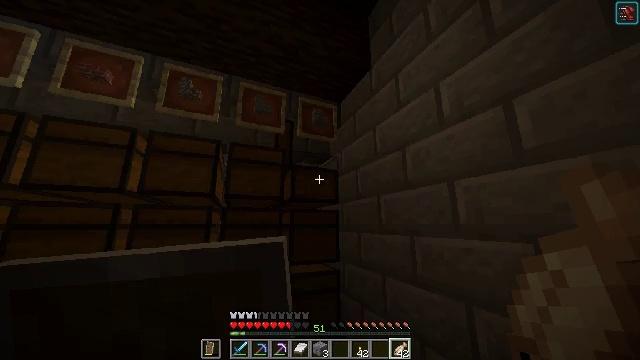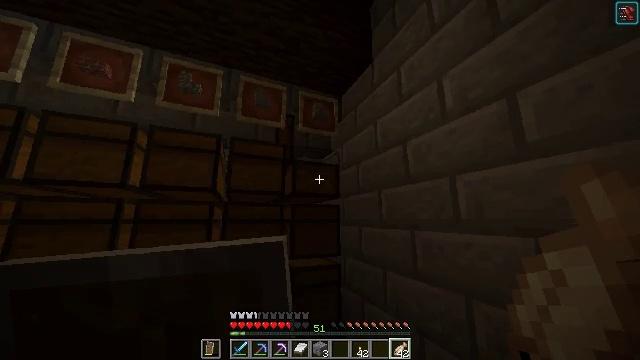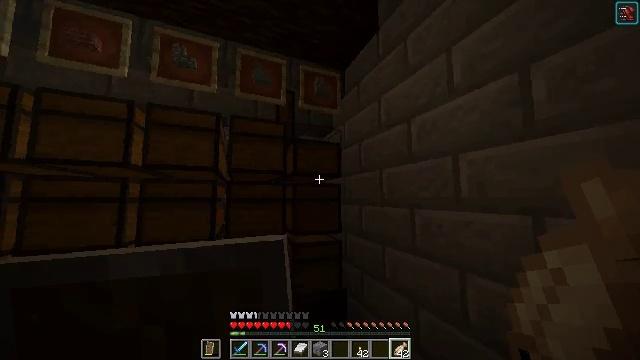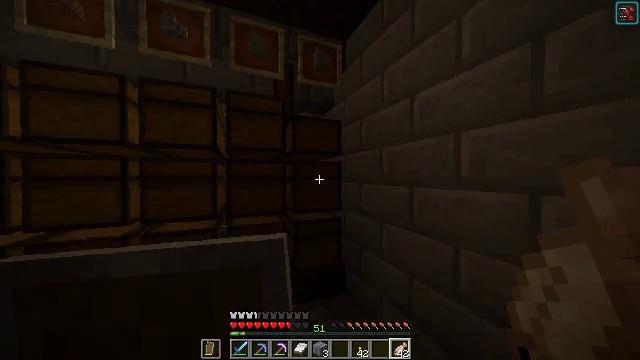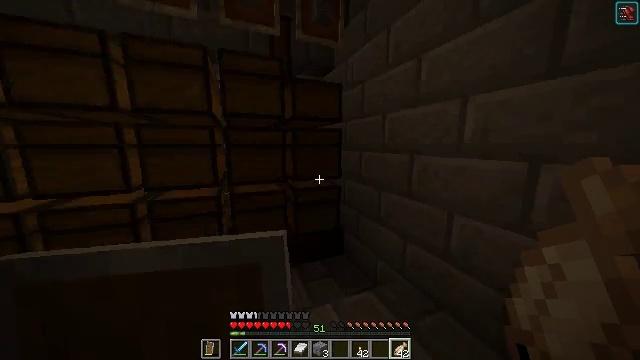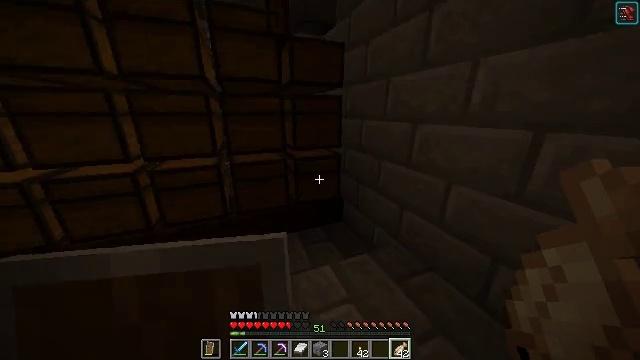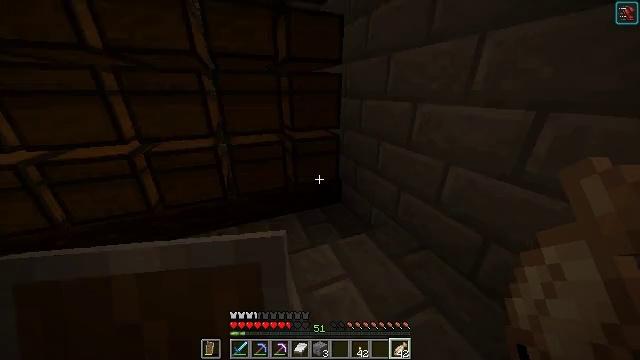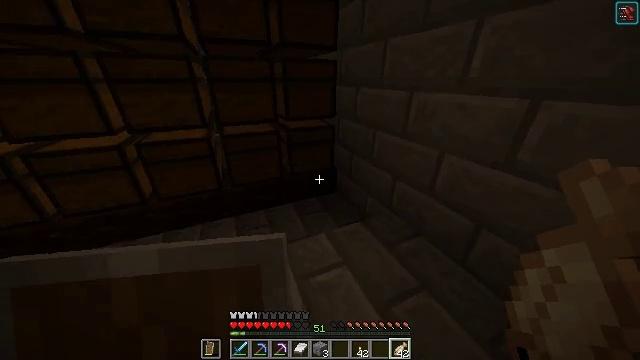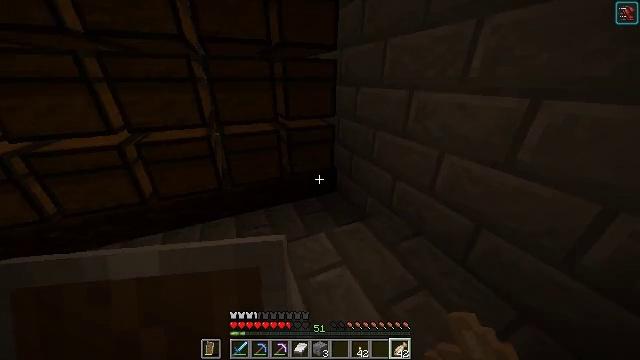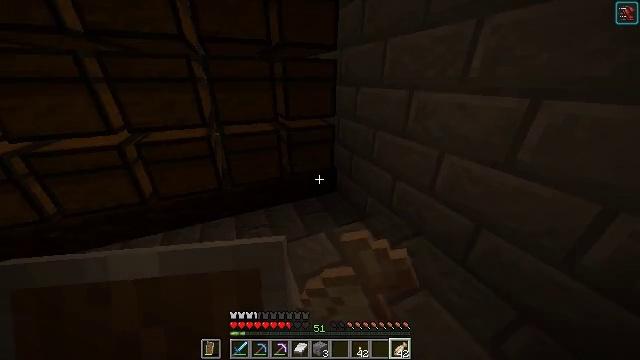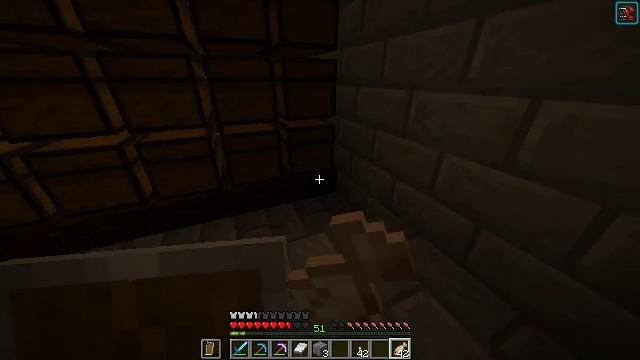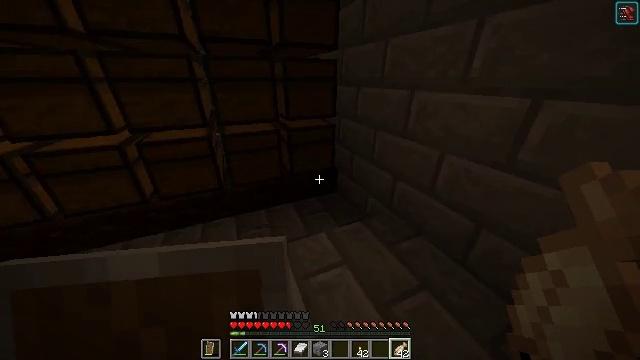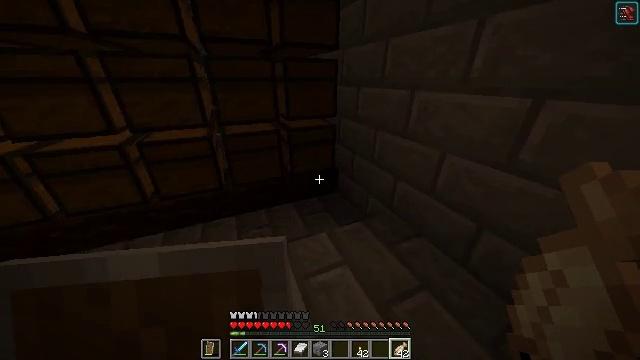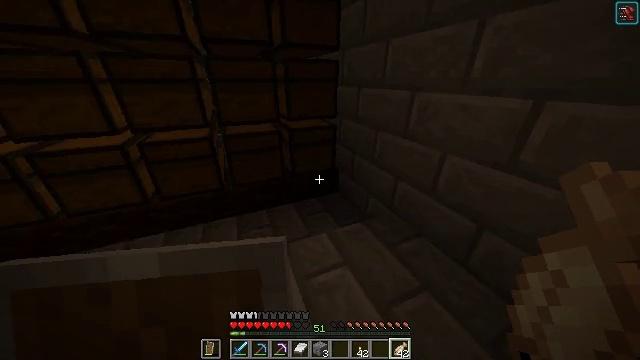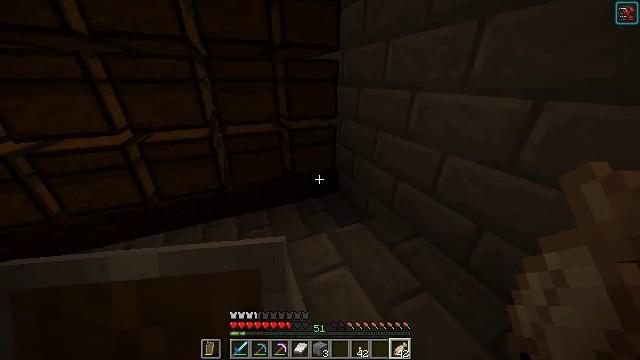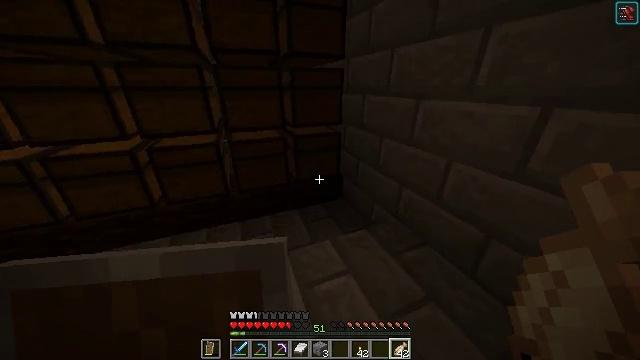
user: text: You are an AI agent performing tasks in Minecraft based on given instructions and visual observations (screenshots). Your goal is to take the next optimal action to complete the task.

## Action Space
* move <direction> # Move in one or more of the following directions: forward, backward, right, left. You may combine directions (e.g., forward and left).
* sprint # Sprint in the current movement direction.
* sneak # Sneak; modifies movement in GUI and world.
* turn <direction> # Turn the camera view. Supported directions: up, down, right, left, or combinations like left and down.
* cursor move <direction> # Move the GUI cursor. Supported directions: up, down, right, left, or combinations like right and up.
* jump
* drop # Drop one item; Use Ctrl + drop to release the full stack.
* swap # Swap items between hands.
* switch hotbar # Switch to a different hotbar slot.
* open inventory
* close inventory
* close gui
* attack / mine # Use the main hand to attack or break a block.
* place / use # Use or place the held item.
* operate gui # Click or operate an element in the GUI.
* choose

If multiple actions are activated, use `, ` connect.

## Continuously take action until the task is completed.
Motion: motion action
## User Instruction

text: Interact with the crafting table to make TNT.
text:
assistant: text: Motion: turn down
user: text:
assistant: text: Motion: turn down
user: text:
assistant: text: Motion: turn down
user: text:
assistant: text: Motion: turn down
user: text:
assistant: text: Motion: turn down
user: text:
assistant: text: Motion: turn down
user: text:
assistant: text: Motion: turn right and down
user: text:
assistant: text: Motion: use / place
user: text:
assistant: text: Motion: use / place
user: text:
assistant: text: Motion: use / place
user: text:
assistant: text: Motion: no_op
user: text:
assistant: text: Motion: no_op
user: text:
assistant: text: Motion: no_op
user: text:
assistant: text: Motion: no_op
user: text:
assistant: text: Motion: turn left and up
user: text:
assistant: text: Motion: turn left and up
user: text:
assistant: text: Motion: turn up
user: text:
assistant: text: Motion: use / place
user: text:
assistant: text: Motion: use / place
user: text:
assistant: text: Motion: use / place
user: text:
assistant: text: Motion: no_op
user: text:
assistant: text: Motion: no_op
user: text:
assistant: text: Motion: no_op
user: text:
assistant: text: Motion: no_op
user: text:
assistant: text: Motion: no_op
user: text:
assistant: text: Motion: no_op
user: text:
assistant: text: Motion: no_op
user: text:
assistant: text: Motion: cursor move left and up
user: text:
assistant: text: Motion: cursor move left and up
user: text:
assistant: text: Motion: cursor move left